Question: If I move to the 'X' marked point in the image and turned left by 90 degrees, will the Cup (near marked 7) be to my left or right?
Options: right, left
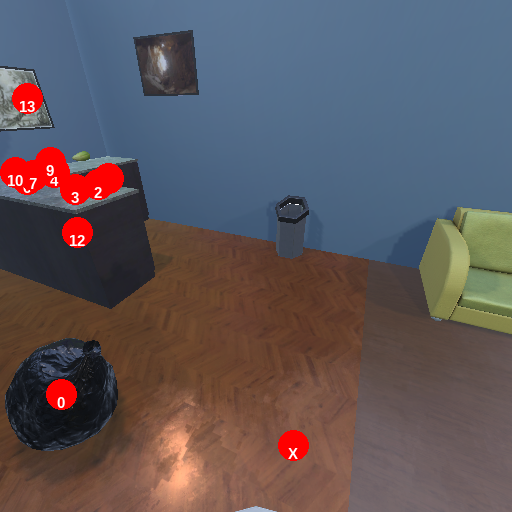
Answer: right